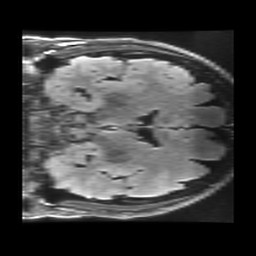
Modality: FLAIR
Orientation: coronal
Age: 66
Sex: male
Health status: healthy
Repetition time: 12 s
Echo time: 0.09782 s